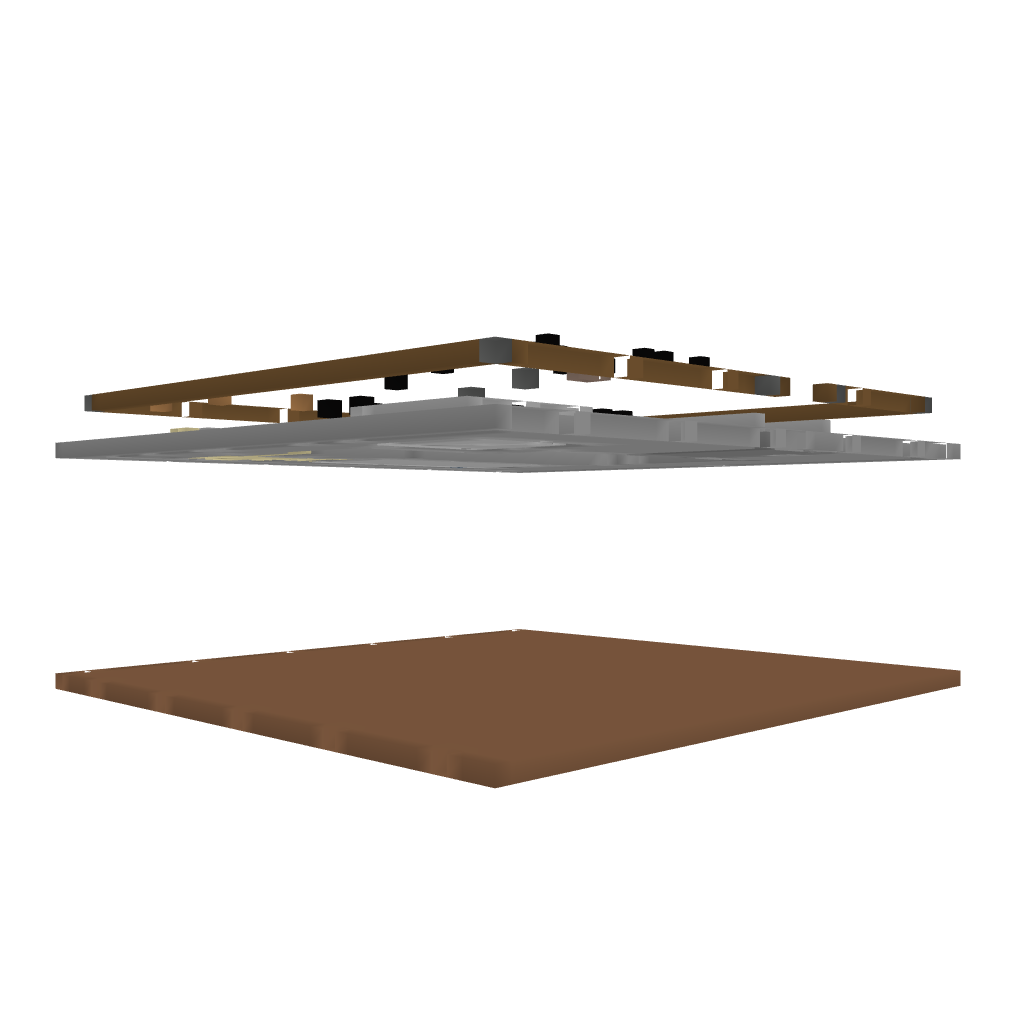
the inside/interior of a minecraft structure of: Modern House - cmacey